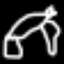
Label: frog